Field crop: tomato
Growth stage: 1
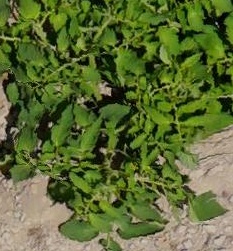
Species: tomato